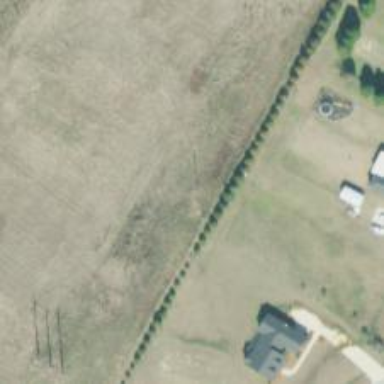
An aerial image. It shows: Power pole.